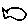
Label: fish